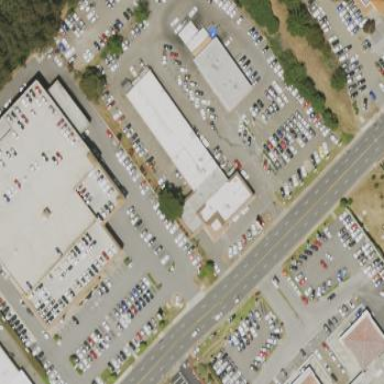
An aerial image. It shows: Building housing car shop.